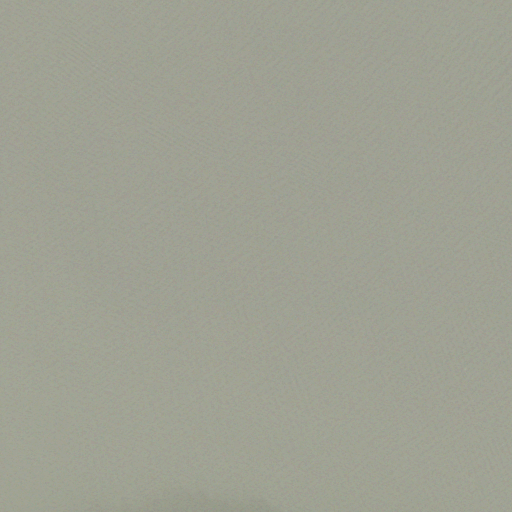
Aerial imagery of cape in Louisiana named Lake Point containing only open water